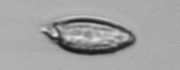
Label: Katodinium_or_Torodinium